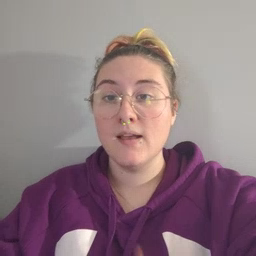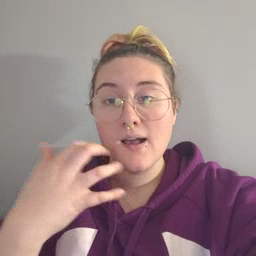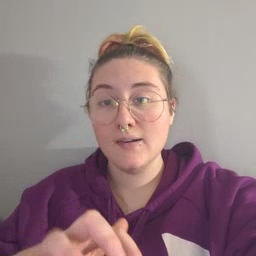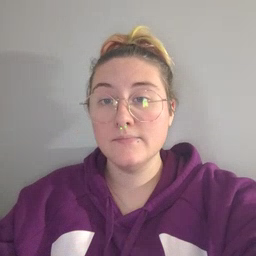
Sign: hot